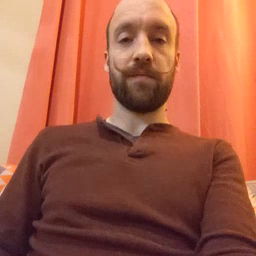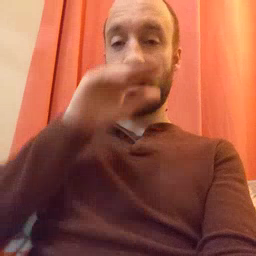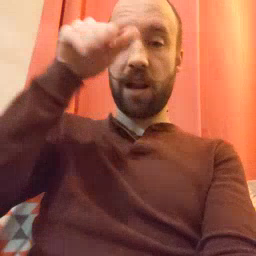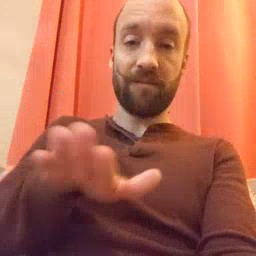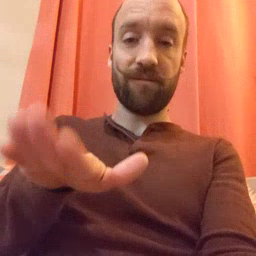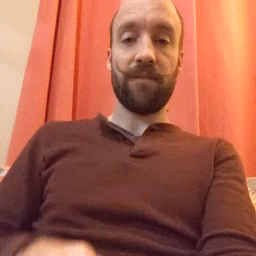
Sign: elephant